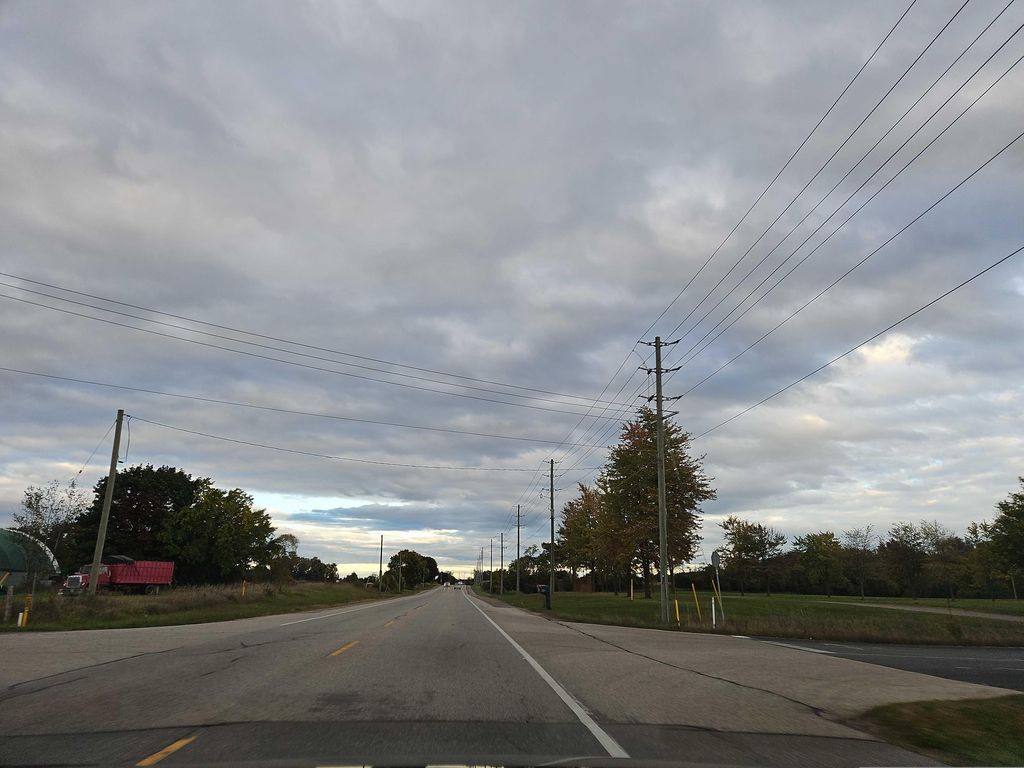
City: kitchener-waterloo